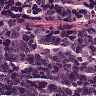
Metastatic tissue present: no